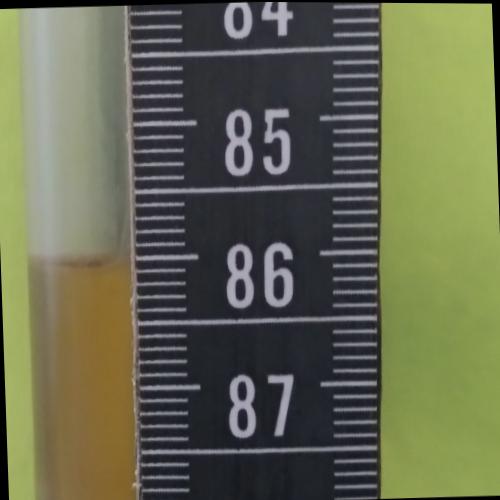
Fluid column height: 86.0 cm